Question: I am using PSPDFKit to let users highlight text in a document. Is there anyway to get the actual text that was highlighted? So in the following example, I would like to get the text "the good and bad" when the user highlights it.

Looking at the PSAnnotations, I've tried the value and contents properties but neither gives me what I want.
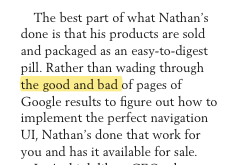
Answer: I'm the CEO of PSPDFKit GmbH.
All you need to do is get the <URL> on it.
Please be aware that this is only an approximation. We only know the position of each individual glyph on the page, and from that, PSPDFKit tries to reconstruct words, lines and text boxes. So <URL> might not always return 100% what you'd expect, especially if the PDF is not well-designed. But in general, it's quite good.